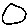
Label: circle